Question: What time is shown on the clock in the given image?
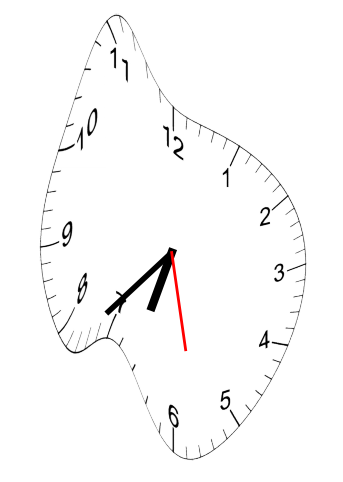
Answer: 06:37:28